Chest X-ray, AP view. Patient: 45 years old, sex F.
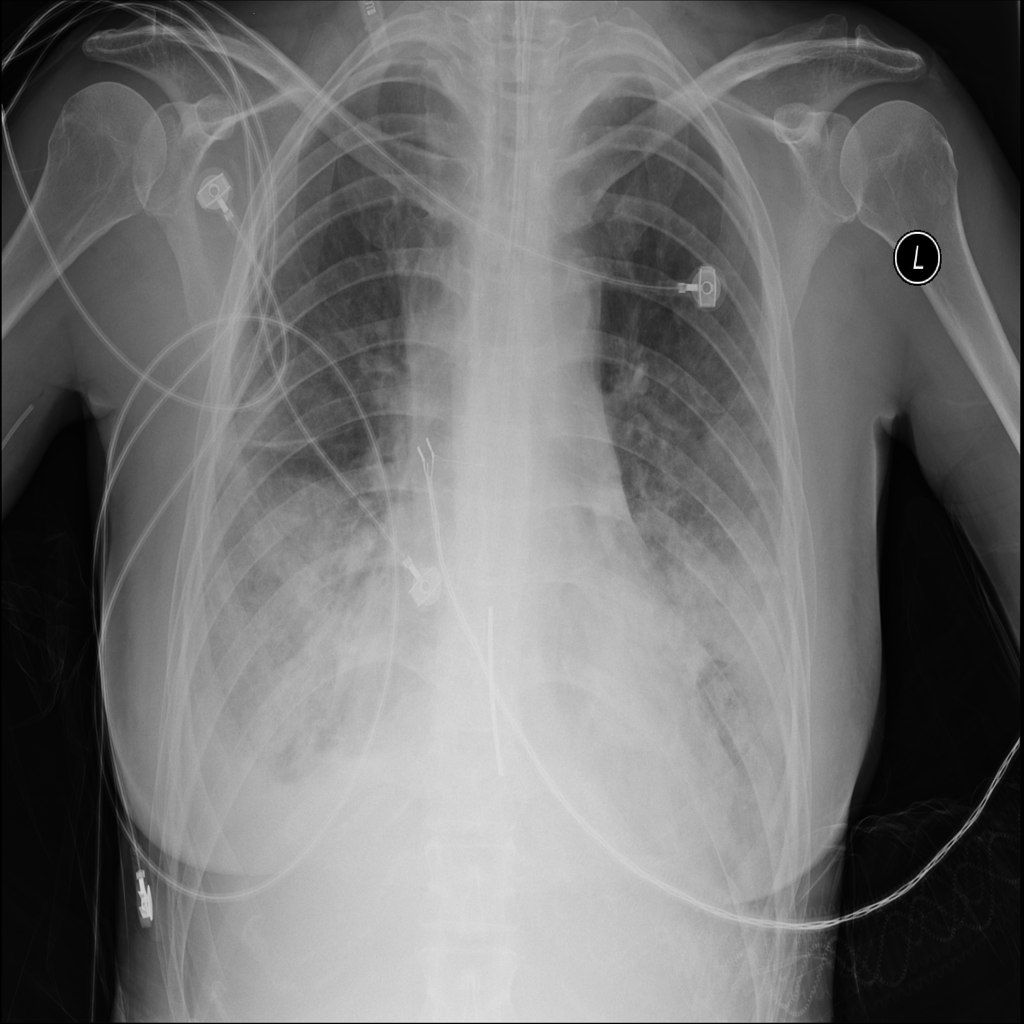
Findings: No Finding